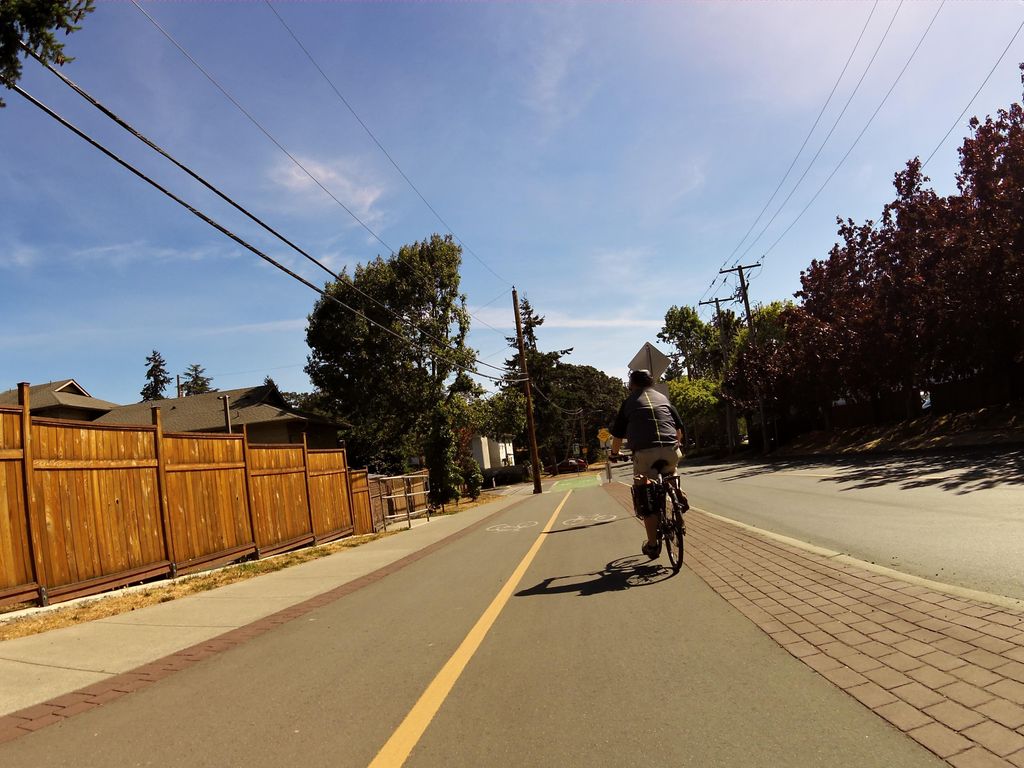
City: victoria